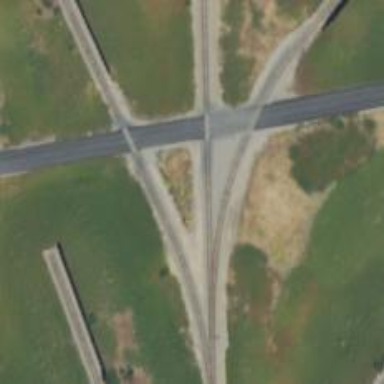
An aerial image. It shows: Railway spur service.